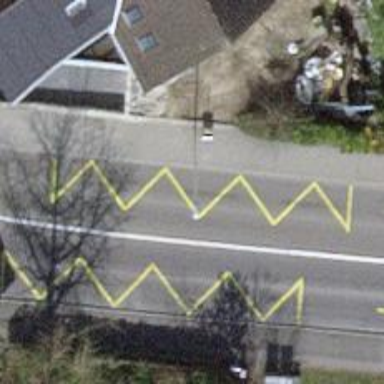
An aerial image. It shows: Bus stop with stop position for public transport.